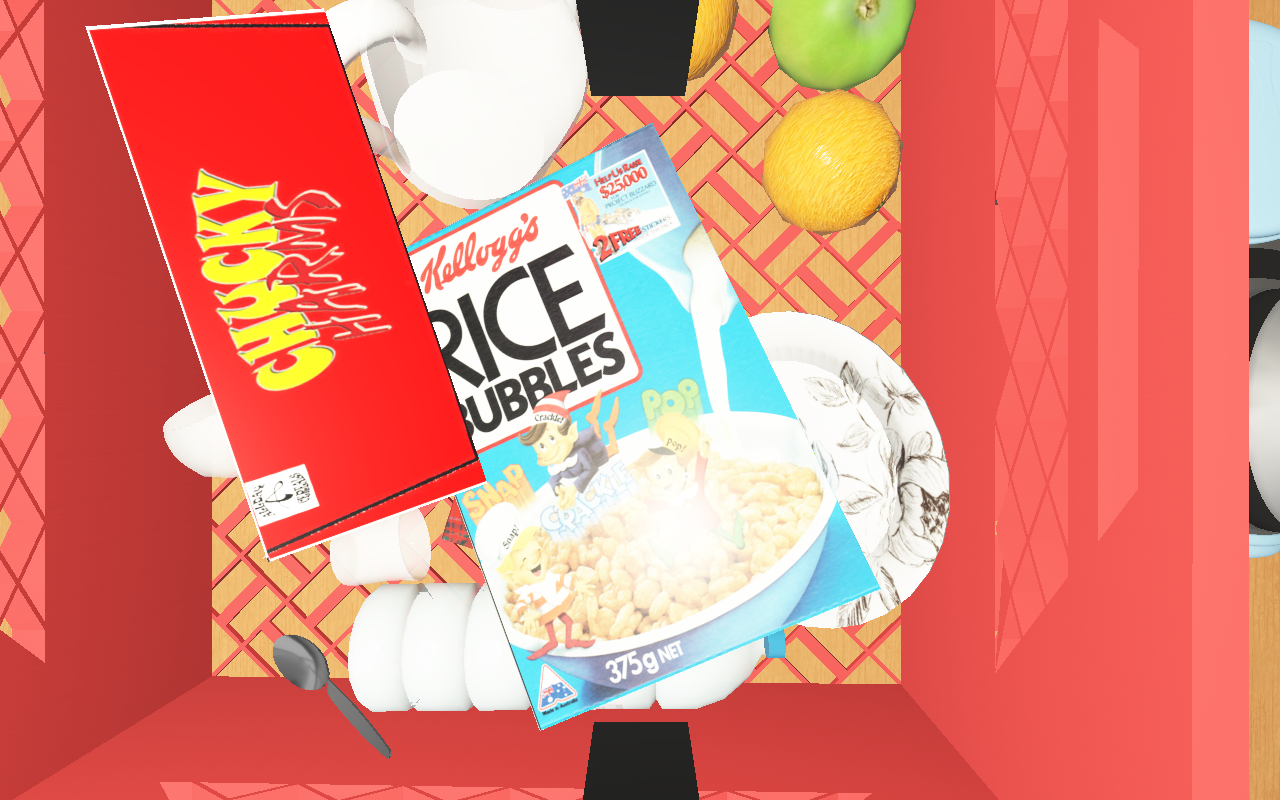
Objects in the scene:
carafe
water bottle
apple
apple
orange
orange
plate
glass
wineglass
jam jar
cereal box
cereal box